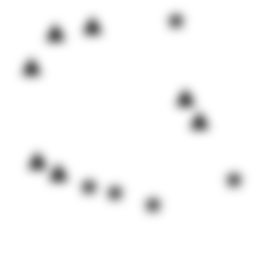
Squares: 0
Triangles: 7
Stars: 5
Total shapes: 12